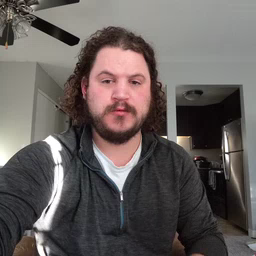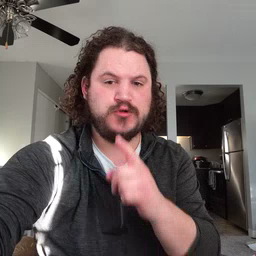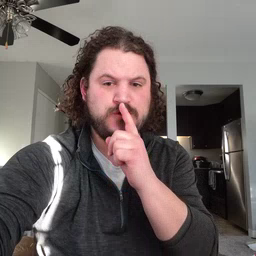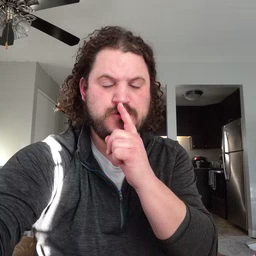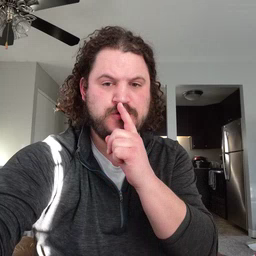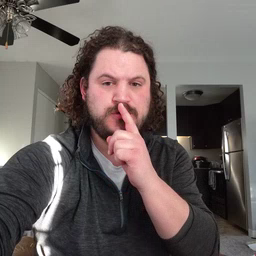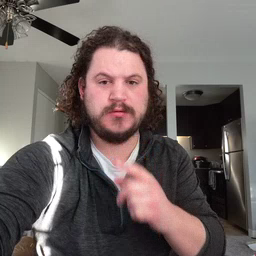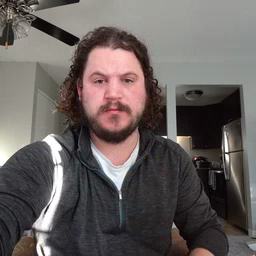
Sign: shhh